Question: I wrote a spider in Scrapy to extract data from quotes.toscrape.com, but when I exported the extracted data to csv, the " (quote symbol) is converting itself to characters like aEUR
Here is the code written under spider as can be seen on sublime text3 on a windows machine.
'''
# -*- coding: utf-8 -*-
import scrapy
class TestSpider(scrapy.Spider):
name = 'Test'
allowed_domains = ['quotes.toscrape.com']
start_urls = ['http://quotes.toscrape.com/']
def parse(self, response):
quotes = response.xpath('//*[@class="quote"]')
for quote in quotes:
text = quote.xpath('.//*[@class="text"]/text()').extract_first()
author = quote.xpath('.//*[@class="author"]/text()').extract_first()
tags = quote.xpath('.//*[@itemprop="keywords"]/@content').extract_first()
yield{"Text": text, "Author": author, "Tags": tags}
next_p = response.xpath('//*[@class="next"]/a/@href').extract_first()
absolute_n = response.urljoin(next_p)
yield scrapy.Request(absolute_n)
'''
Also, here is the command I used to export the data which is defined as in class dictionary to a csv file.(This was run via scrapy shell under windows command prompt)
'''
scrapy crawl Test -o scraped.csv
'''
And this is how, I have received the data in csv file.

Please help me resolve that treating me like a beginner.
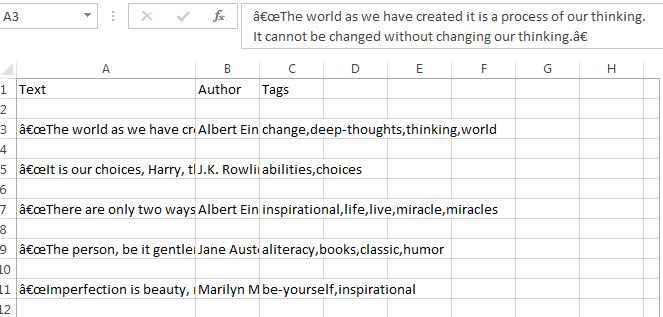
Answer: That sequence of mojibake looks like what you get if you encode smart quotes (like '"', U+201C) as UTF-8 and then try to decode them as ISO Latin 9, Windows-1252, or something else that's similar to Latin-1 but has a Euro symbol. For example:
'''
>>> print('"'.encode('utf-8').decode('iso-8859-9')
a
'''
---
There are two likely places things could be going wrong. Since you haven't shown us the raw bytes at any step in the process, or any of your code, it's impossible to know which of the two is going wrong, but I can explain how to deal with both of them.
---
First, you could be decoding the HTML response that contains these quotes as Latin-9 or whatever, even though it's encoded in UTF-8.
If you're doing this explicitly, just stop doing that.
But more likely, you're getting, e.g, a <URL> from Scrapy and just accessing 'resp.text', and the page had an incorrect header or 'meta' tag or the like, causing Scrapy to mis-decode it.
To fix this, you want to access the raw bytes and decode them explicitly. So, if you were using 'resp.text', you'd do 'resp.body.decode('utf8')' instead.
---
Alternatively, you could be decoding the HTML fine, and encoding the CSV fine, and you're just opening that CSV as Latin-9 instead of UTF-8. In which case there's nothing to change in your code; you just need to look at the settings of your spreadsheet program.
However, if you're on Windows, a lot of Windows software (especially from Microsoft) makes some weird assumptions. By default, a text file is assumed to be encoded in the OEM codepage, which is usually something like Windows-1252. To override this and force UTF-8, you're expected to include a "byte order mark". This isn't really a byte order mark (because that makes no sense for 8-bit encodings), and it's strongly discouraged by the standards for UTF-8, but Microsoft does it anyway).
So, if you're using Excel on Windows, and you don't want to change the settings, you can work around Microsoft's problem by writing the file with the <URL> encoding instead of 'utf-8', which will force this "BOM" to be written:
'''
with open('outfile.csv', 'w', encoding='utf-8-sig') as f:
writer = csv.writer(f)
# etc.
'''
Since you appear to be creating your export pipeline just by passing '-o csv' to the 'scrapy crawl' command, I believe you need to set <URL>.